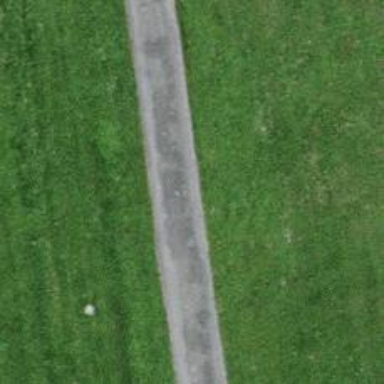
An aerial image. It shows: Paved track road.